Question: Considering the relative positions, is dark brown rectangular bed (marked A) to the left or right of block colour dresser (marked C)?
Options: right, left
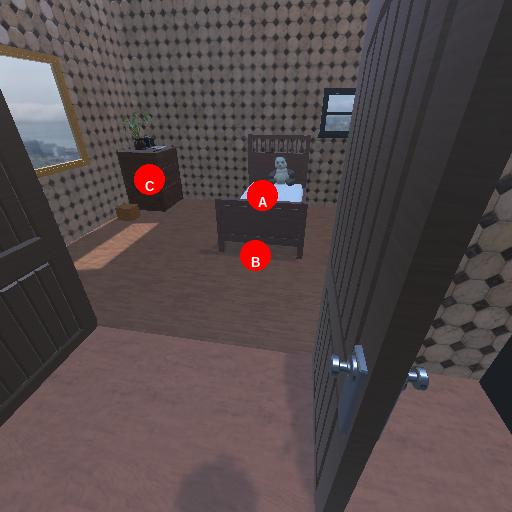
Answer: right